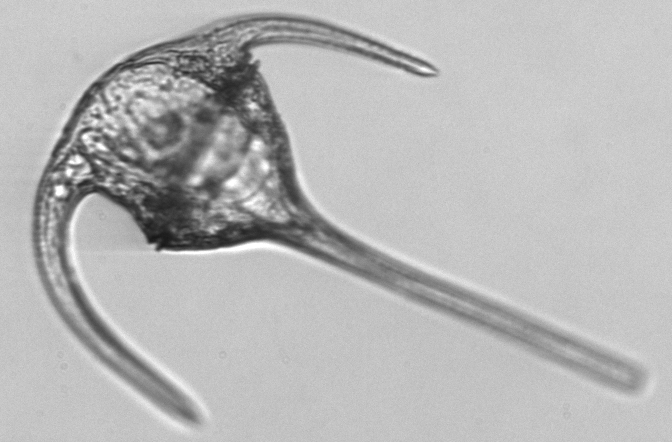
Label: Tripos